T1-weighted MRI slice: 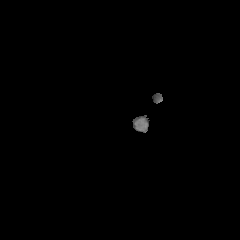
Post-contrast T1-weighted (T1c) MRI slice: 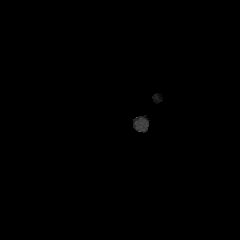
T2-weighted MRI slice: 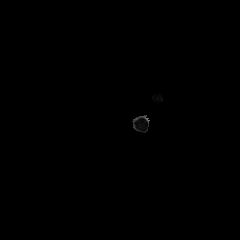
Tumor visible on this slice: no